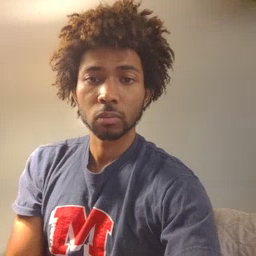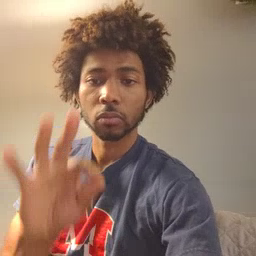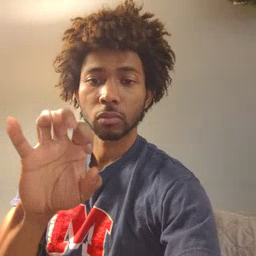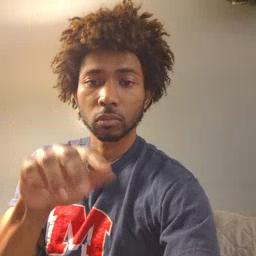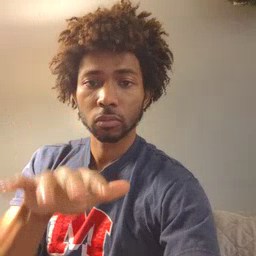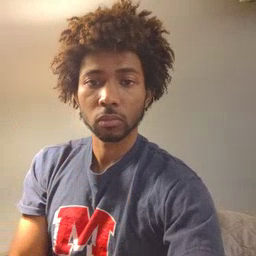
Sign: feet